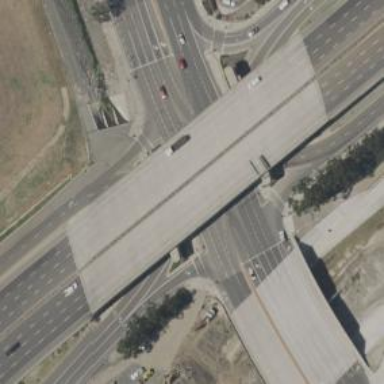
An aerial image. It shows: Primary link highway with asphalt surface.